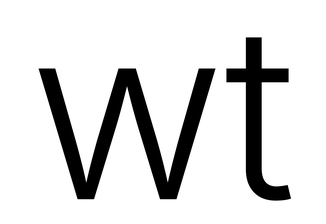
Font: Inter_Light